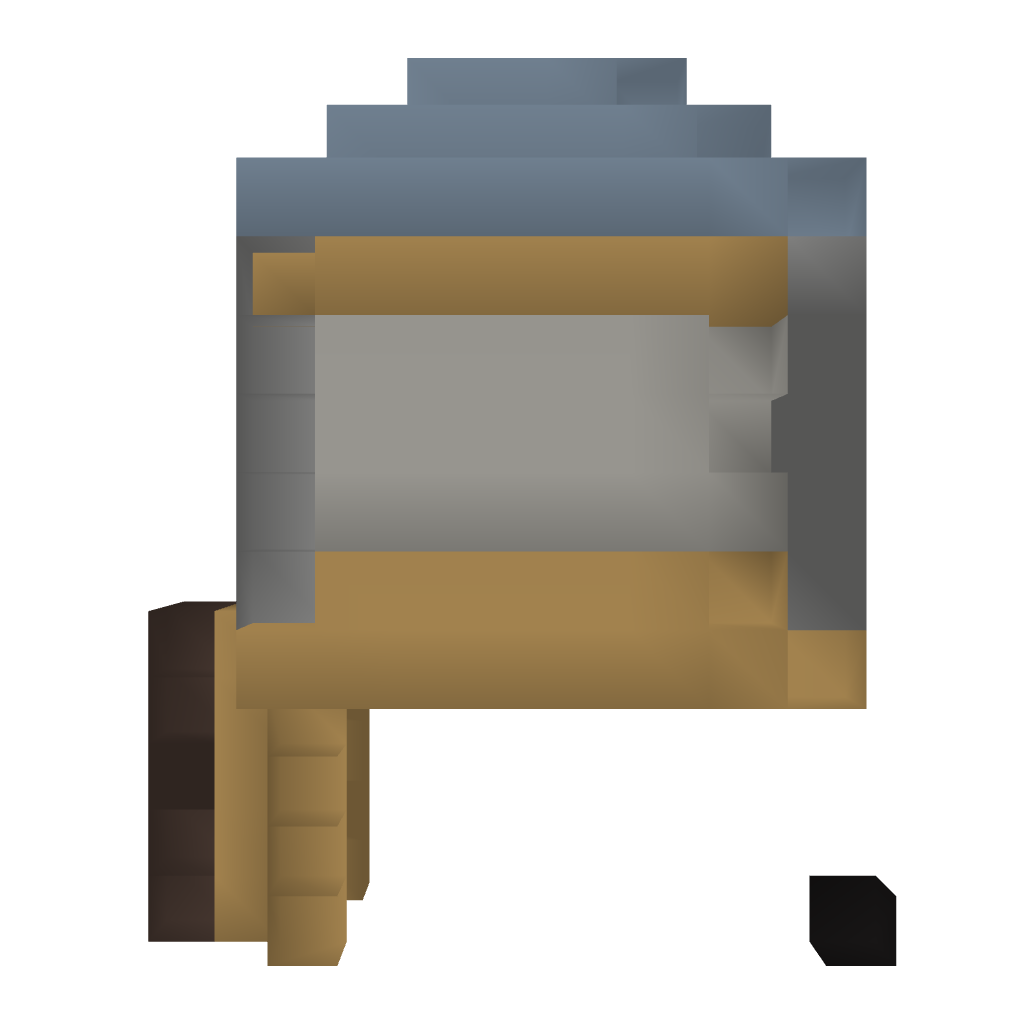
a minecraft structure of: Skull House